Question: I must have done something to my configuration because my SQL Developer is missing the "tables" node in the lefthand navigation tree -- note the absence of "Tables" as very first item, between the DB connection node and "Views":

I've tried googling for this but my keywords return a lot of irrelevant stuff so I might have missed if the answer was really there.
This is SQL Developer v4.0.
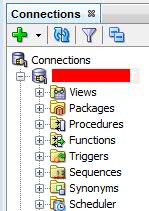
Answer: There is indeed a way to selectively disable some items in there, but you can't really do that accidentally - your installation might have corrupted itself somehow.
To unhide the "Table" item, go to -> . Then expand the item and select . If is unchecked there, check it.

You can disable the feature entirely from the same page (checkbox at the bottom of the UI).